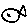
Label: fish